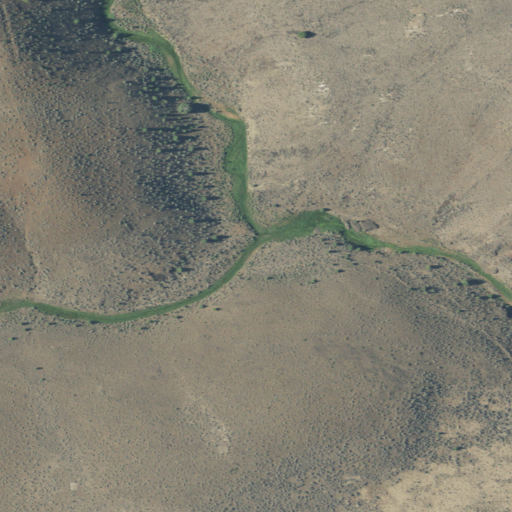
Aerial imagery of valley in Oregon named Water Gulch containing shrub and grassland